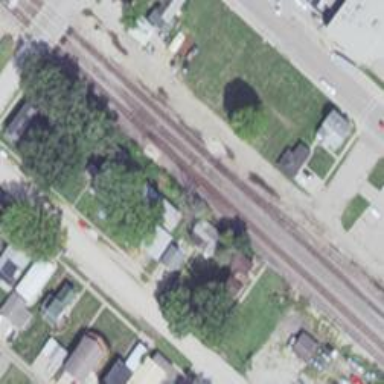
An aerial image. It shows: Railway siding for service.